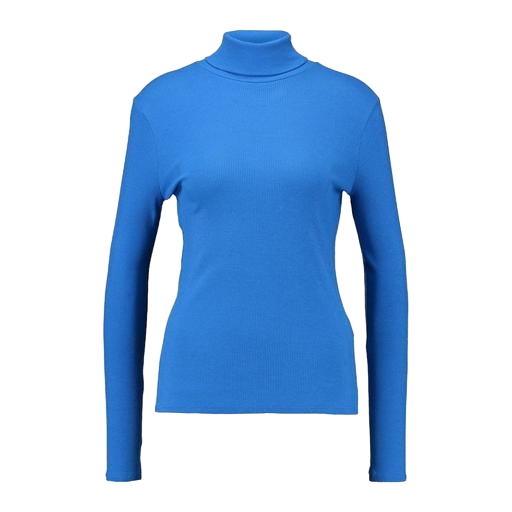
blue mock turtleneck jersey top, high-neck ribbed-jersey t-shirt, blue skinny-fit stretch polo shirt, white background